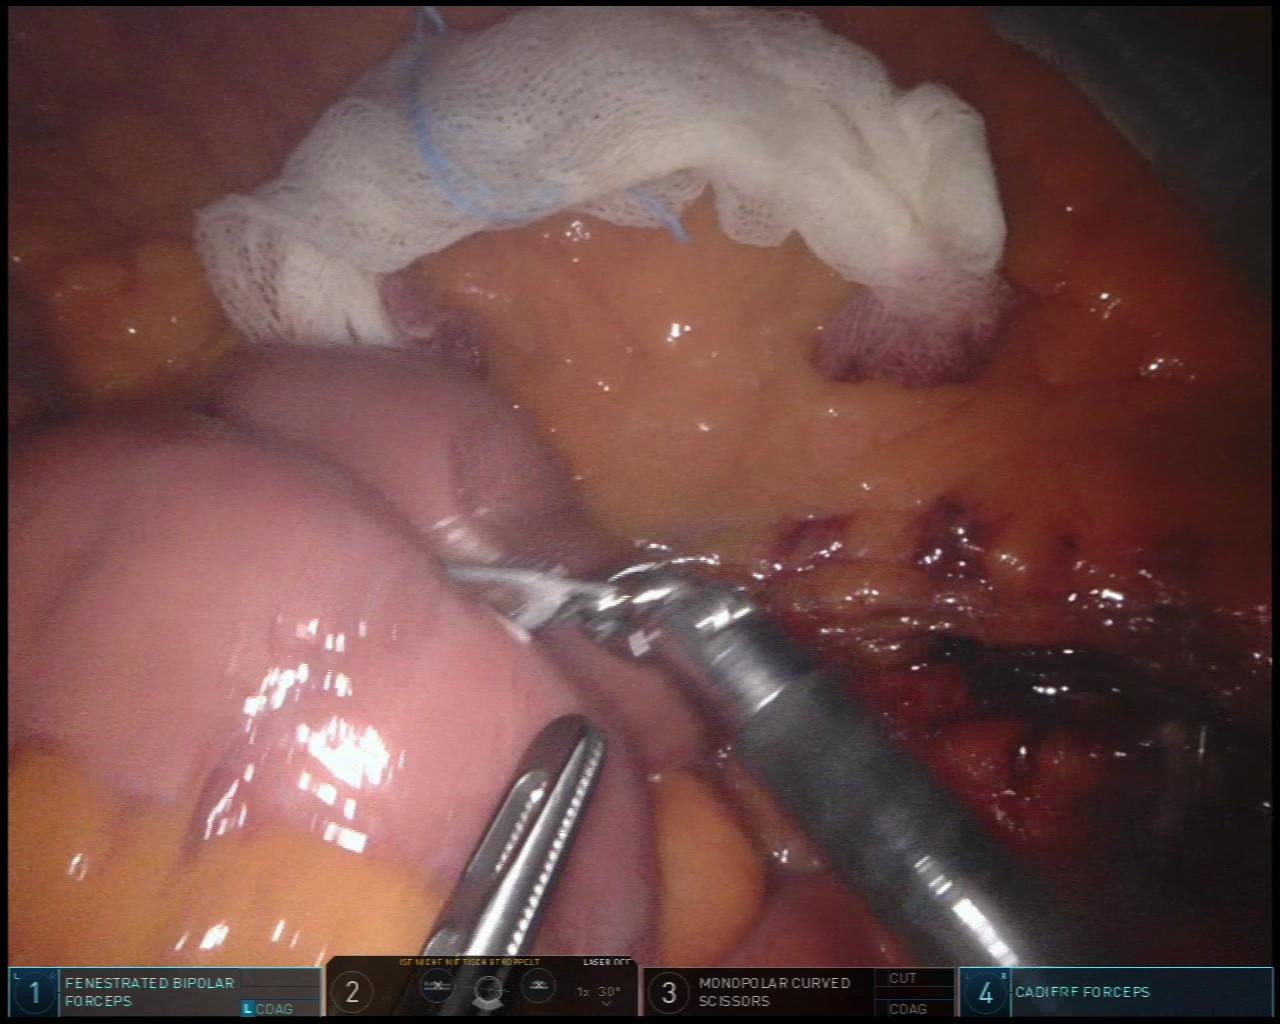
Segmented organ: small_intestine
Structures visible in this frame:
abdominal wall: no
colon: no
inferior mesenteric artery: no
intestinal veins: no
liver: no
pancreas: no
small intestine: yes
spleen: no
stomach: no
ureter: no
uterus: no
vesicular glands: no